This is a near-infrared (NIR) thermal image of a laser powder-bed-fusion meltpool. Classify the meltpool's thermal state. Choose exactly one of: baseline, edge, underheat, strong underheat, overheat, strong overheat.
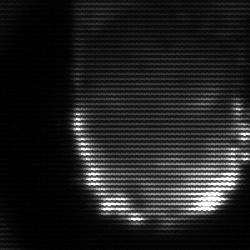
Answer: baseline